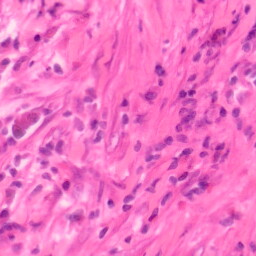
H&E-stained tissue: Colon